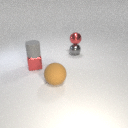
small gray metal sphere below small red metal sphere